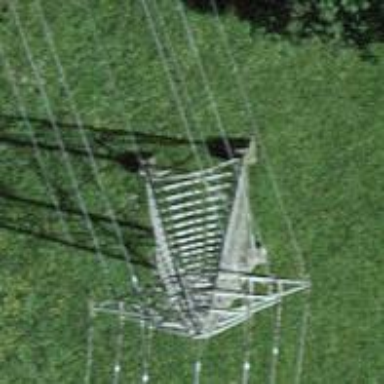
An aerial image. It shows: Power tower.